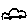
Label: car